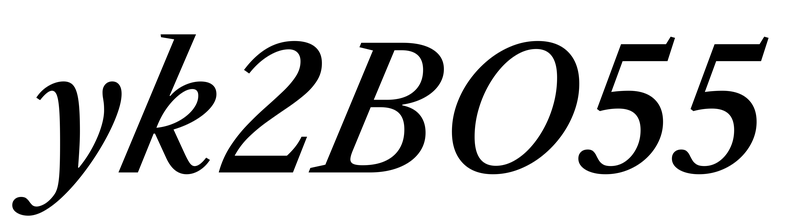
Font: LibreCaslonText-Italic_Medium_Italic